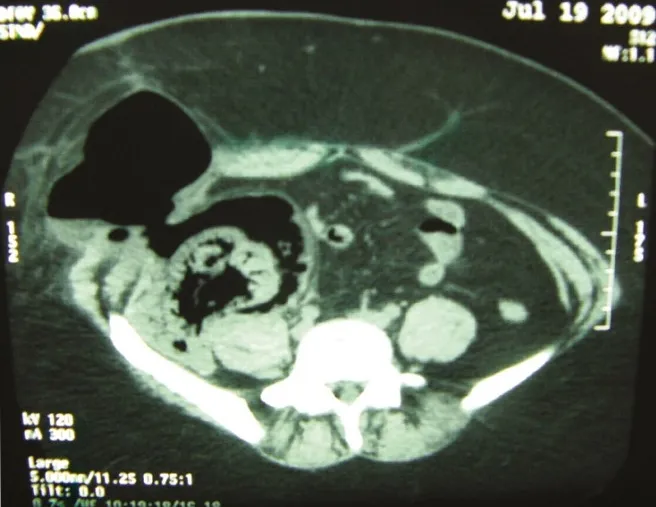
Non-contrast CT scan of the abdomen showing extensive extraperitoneal perinephric gas extending to paranephric space accompanied by renal parenchymal destruction.
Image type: radiology (ct)